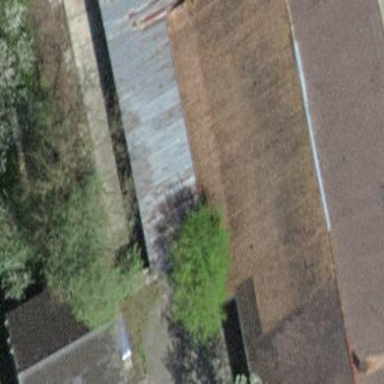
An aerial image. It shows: Farm building.